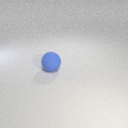
large blue rubber sphere